Question: So I have a UserControl Form. Where I have a MenuStrip

So I want to add a ToolTip on my MenuStripItems ( which are only pictures ). But setting the text on 'ToolTipText' did not help at all. Also tried
'''
adaugaToolStripMenuItem.ToolTipText = "Click for the current time";
adaugaToolStripMenuItem.AutoToolTip = false;
'''
So I have no idea, any help? Is there a way I can add a ToolTip or some kind of hint to my MenuStripItems ?
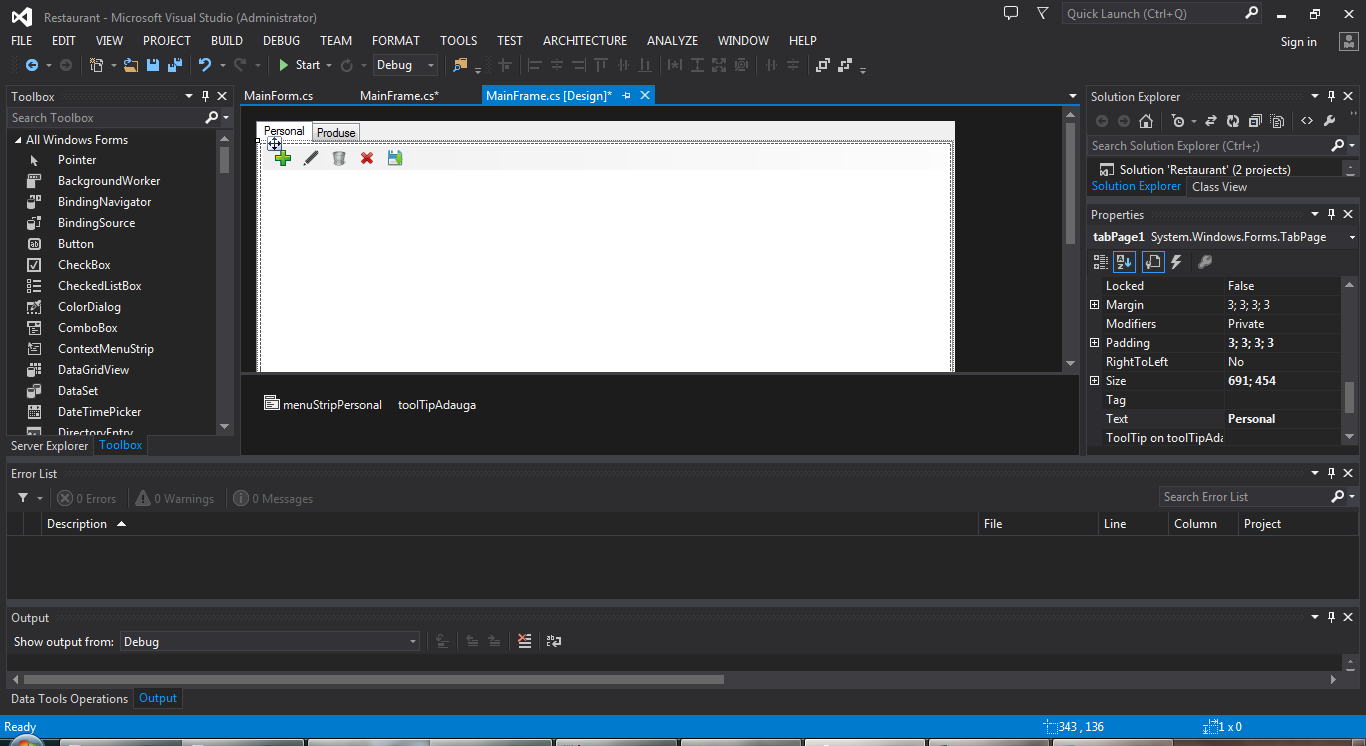
Answer: Did you make sure 'ShowItemToolTips' of the 'MenuStrip' container is also set to 'true'? It's 'false' by default. You may want to use its other property 'DefaultShowItemToolTips' instead.
<URL>
Also check the item's 'AutoToolTip' property is set to 'false'. Its default value is 'true', and that means it uses the 'Text' property as tooltip.
<URL>